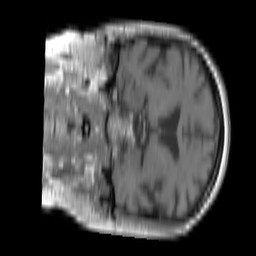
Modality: T1w
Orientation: coronal
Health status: ill
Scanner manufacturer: siemens
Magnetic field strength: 3 T
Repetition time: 0.4 s
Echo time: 0.00246 s